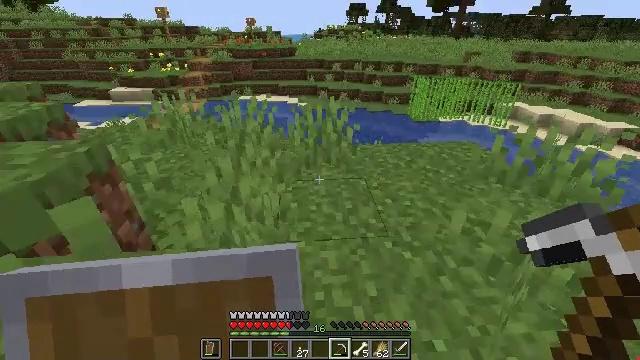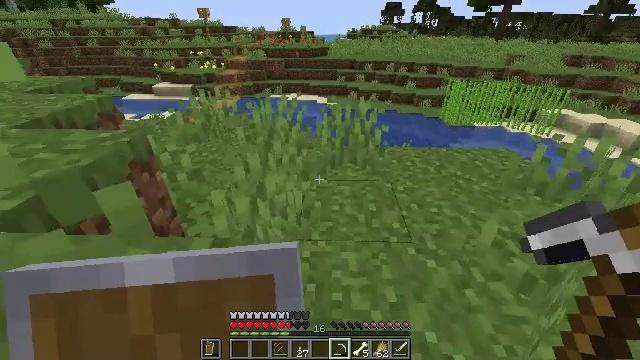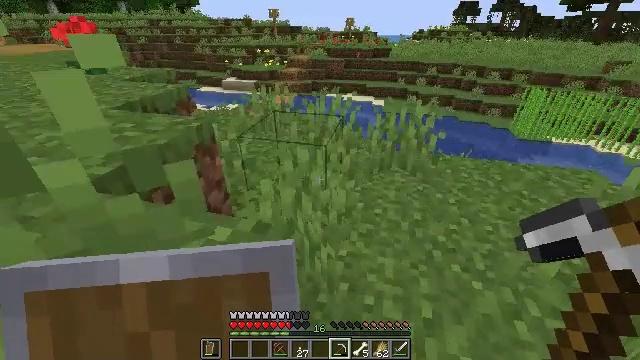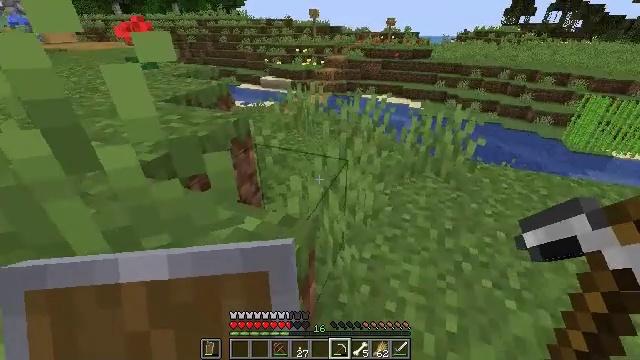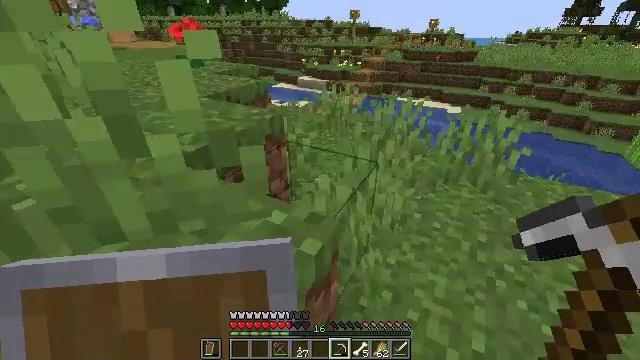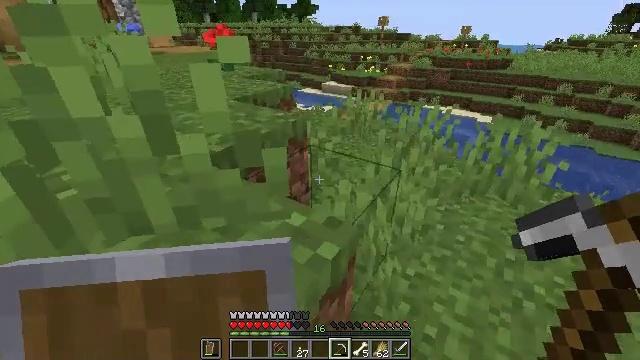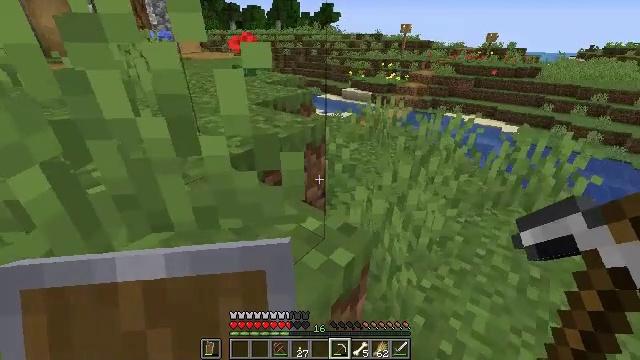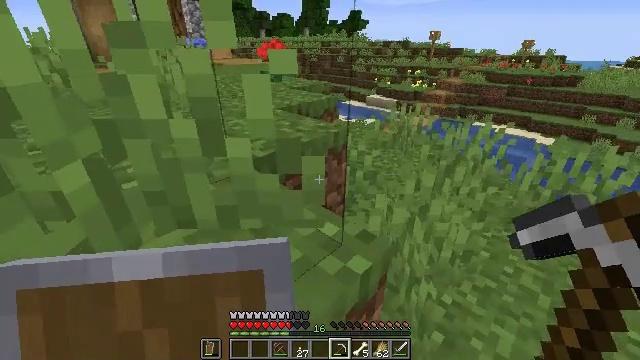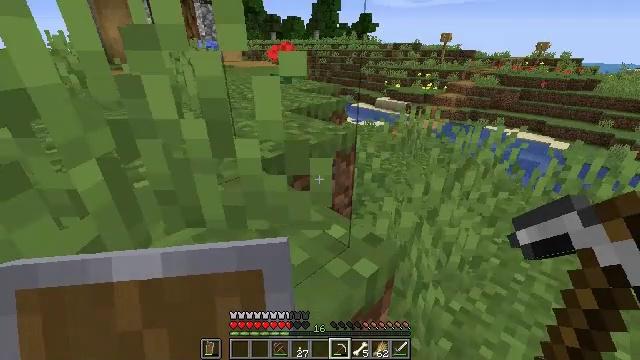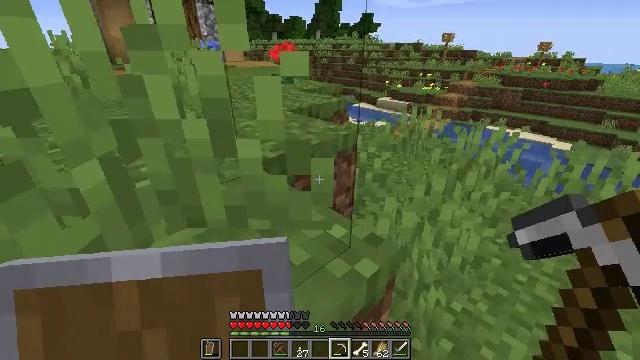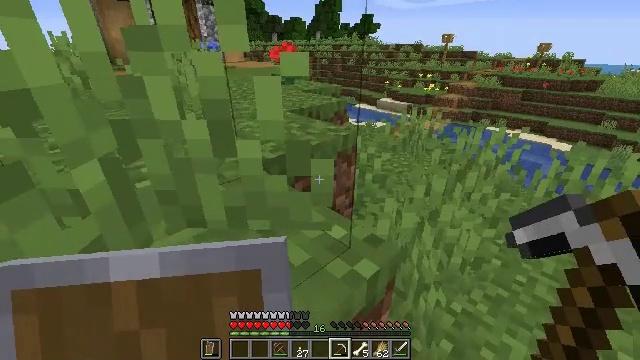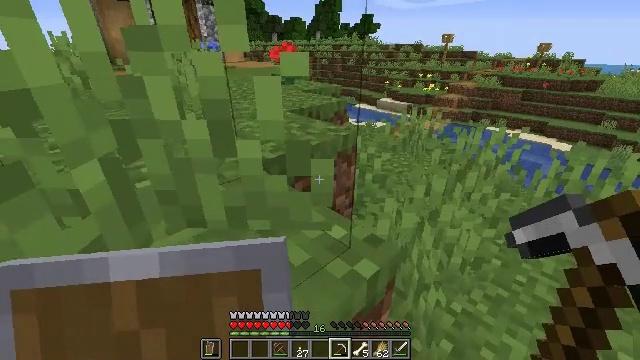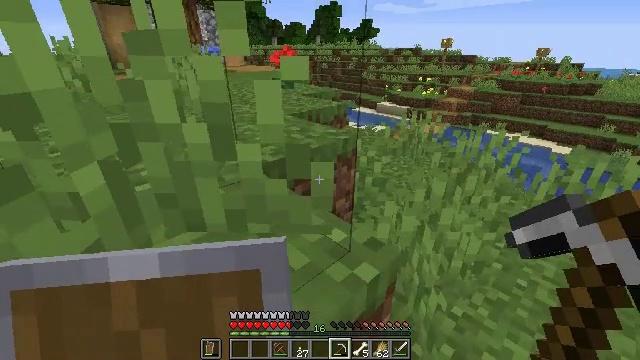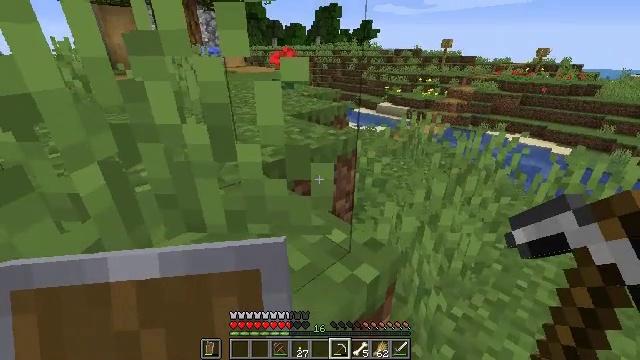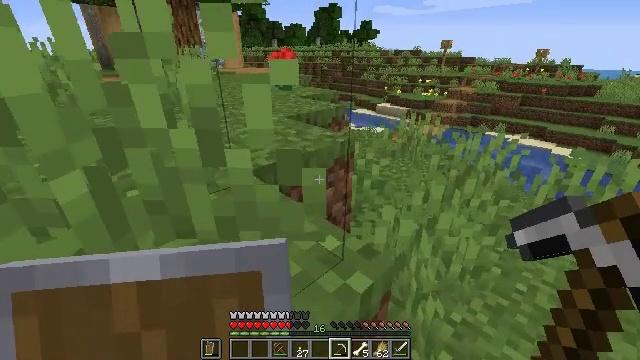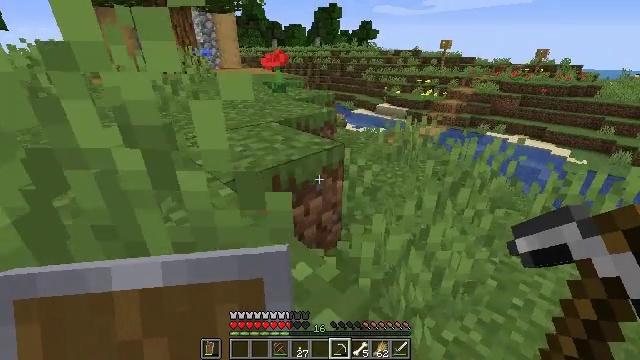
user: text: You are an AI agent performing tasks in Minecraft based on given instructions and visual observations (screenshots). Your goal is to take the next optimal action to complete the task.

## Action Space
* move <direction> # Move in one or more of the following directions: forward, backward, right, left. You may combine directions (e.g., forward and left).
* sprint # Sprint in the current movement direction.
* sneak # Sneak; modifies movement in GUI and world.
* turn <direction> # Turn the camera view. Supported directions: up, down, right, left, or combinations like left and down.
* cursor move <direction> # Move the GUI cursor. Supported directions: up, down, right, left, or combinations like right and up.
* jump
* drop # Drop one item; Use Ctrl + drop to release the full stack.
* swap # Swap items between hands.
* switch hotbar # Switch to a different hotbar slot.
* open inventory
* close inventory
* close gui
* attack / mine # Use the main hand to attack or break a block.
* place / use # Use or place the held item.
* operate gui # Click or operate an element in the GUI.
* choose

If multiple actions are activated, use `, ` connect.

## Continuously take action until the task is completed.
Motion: motion action
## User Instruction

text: Break the bell in the village.
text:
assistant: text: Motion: move left, turn left
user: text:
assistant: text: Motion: move left, turn left
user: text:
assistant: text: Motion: turn left
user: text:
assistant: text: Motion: turn left
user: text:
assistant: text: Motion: turn left and up
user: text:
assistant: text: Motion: turn left and up
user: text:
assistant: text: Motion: turn left and up
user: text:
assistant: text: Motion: turn left
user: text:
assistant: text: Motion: no_op
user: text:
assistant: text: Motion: no_op
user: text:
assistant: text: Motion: no_op
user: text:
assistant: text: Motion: no_op
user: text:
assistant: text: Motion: no_op
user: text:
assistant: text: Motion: move forward and move right
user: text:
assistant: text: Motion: move forward and move right
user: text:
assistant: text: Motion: move forward and move right
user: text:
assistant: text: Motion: move forward and move right, turn left and up
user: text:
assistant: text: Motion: move forward and move right
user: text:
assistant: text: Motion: move forward and move right, turn left and up
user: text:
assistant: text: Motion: move forward and move right, turn left and up
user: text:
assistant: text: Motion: move forward and move right, turn left and up
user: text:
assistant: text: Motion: move forward, turn left and up
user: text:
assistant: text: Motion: move forward, turn left
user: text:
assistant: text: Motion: move forward, turn left
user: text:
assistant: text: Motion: move forward, turn left
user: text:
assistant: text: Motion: move forward, turn left
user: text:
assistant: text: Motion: move forward, turn left
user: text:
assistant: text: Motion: move forward, turn left
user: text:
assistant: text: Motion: move forward, jump
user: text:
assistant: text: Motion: move forward, jump